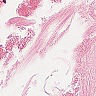
Metastatic tissue present: no